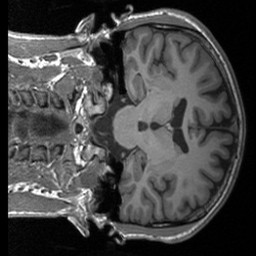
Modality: T1w
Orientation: coronal
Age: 22
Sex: male
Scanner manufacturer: siemens
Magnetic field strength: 3 T
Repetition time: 1.9 s
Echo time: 0.00226 s